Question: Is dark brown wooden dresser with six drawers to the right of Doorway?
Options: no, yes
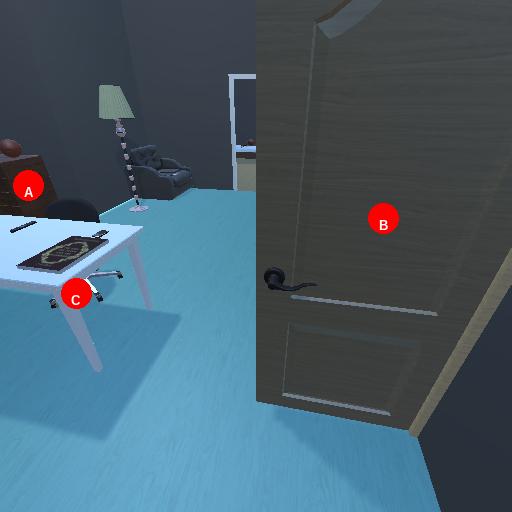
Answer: no